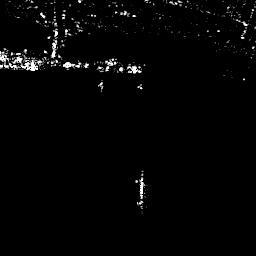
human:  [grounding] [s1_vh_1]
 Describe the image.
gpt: In the satellite image, there is  <ref>1 medium ship </ref> <box>[[51, 67, 59, 79, 0]]</box> located at bottom,  <ref>1 medium ship </ref> <box>[[37, 23, 56, 30, 0]]</box> located at top.